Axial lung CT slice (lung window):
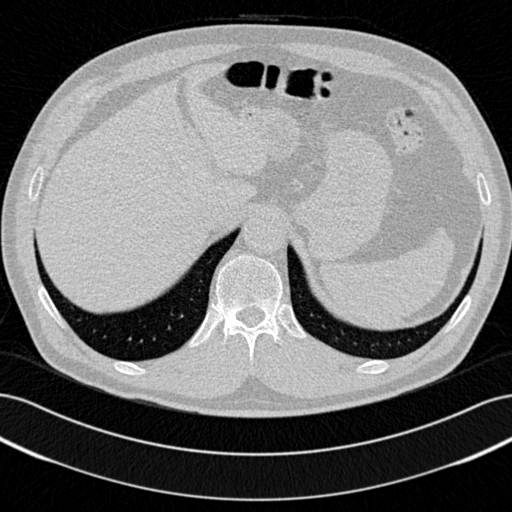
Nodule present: no